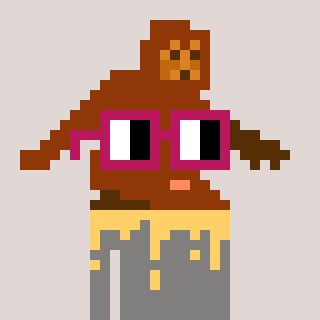
a pixel art character with square dark red glasses, a bigfoot-shaped head and a bluegrey-colored body on a warm background